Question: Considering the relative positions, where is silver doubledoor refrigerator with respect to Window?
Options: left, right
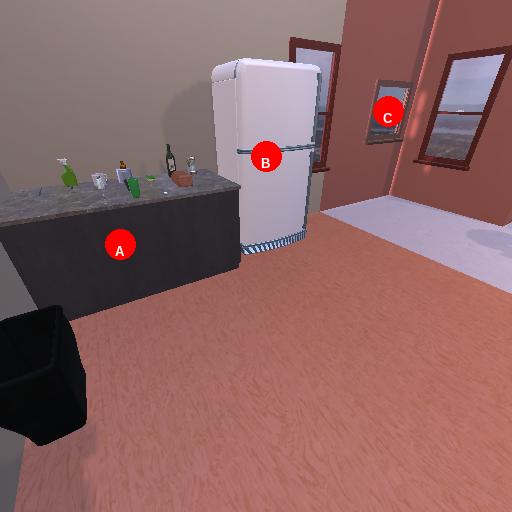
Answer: left